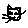
Label: cat